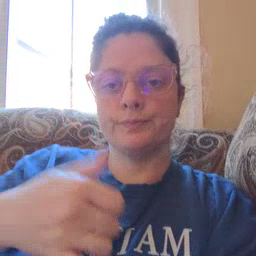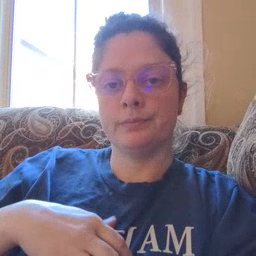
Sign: callonphone